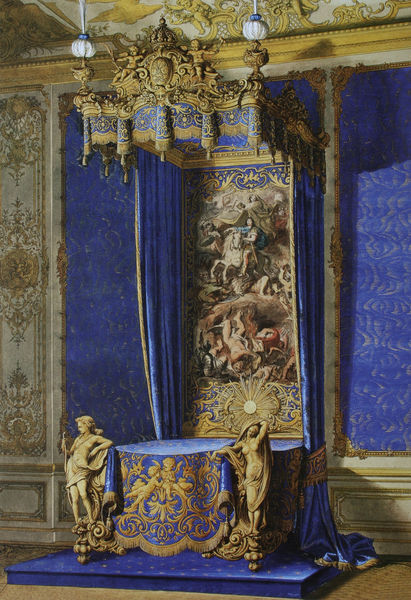
Titel: Vorentwurf zum Bett Ludwigs II. im Schlafzimmer des Kleinen Appartements im Schloss Herrenchiemsee
Künstler: Julius Hofmann
Schlagwörter: blau, gemälde, himmel, mann, nackt, himmerl, menschen, braun, frankreich, frau, lampen, raum, rücken, tisch, zimmer, schloss, tuch, ornament, teppich, wand, barock, federn, samt, sockel, bild, innenraum, möbel, tischdecke, vorhang, sonne, gold, reich, stickerei, stoff, stoffe, decke, krone, rokoko, seide, pferd, statue, leiste, schwer, saal, figuren, könig, thron, dekoration, tapete, vorhänge, gobelin, wandteppich, detail, ornamente, verzierung, bett, schlafzimmer, stuck, stufe, plastik, podest, foto, fotografie, wände, posen, palast, strahlen, mythologie, schnitzerei, verziert, ecken, wappen, skulpturen, plastiken, statuen, tapisserie, baldachin, königlich, fresko, gestickt, golden, postament, teppicht, prunk, fotographie, putti, wandbehang, azur, kostbar, royal, vertäfelung, himmelbett, quasten, aufsatz, verziehrung, figurinen, barrock, alkoven, bekrönung, tasseln, ludwig ii., batt, tapeten, sonnenkönig, baldachim, ludwig xiv, zeichnung#, photofrafie, bett#, leudwig ii., scchnitzerei